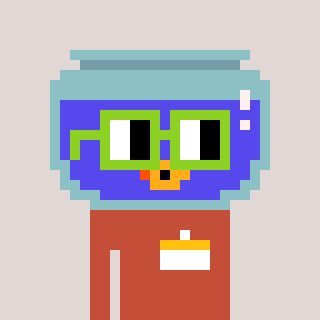
a pixel art character with square light green glasses, a goldfish-shaped head and a rust-colored body on a warm background